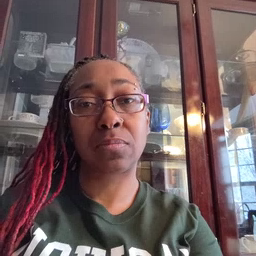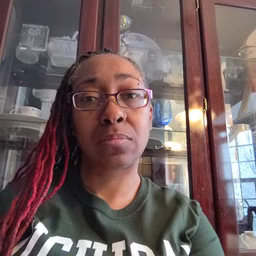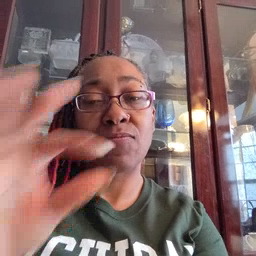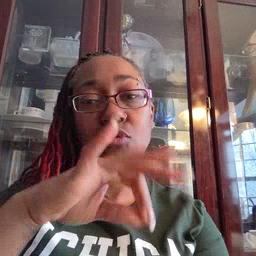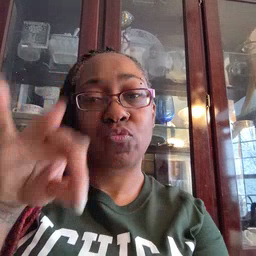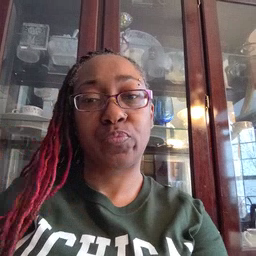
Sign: frenchfries